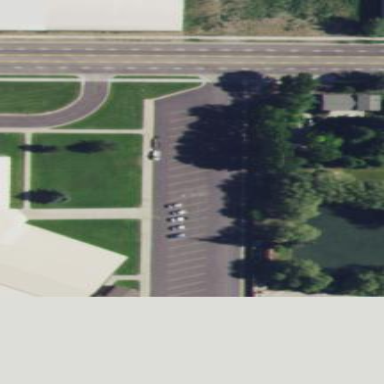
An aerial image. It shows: Parking area.